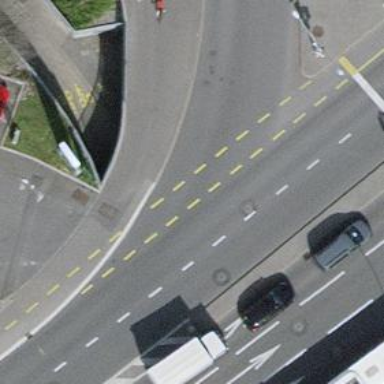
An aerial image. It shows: Paved cycleway passing through tunnel. The footway surface is asphalt while the cycleway surface is concrete.